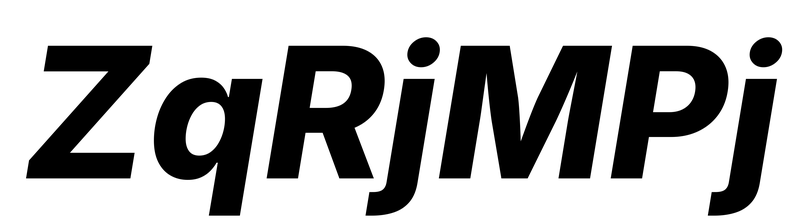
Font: Inter-Italic_ExtraBold_Italic